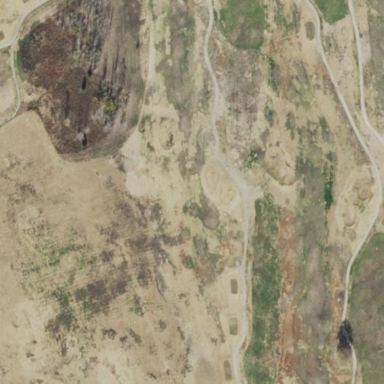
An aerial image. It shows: Rough grassy area used for golf.